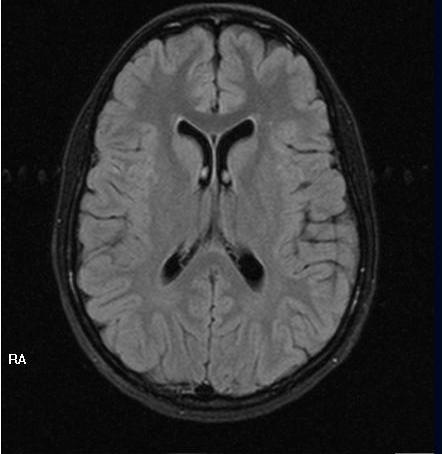
Label: notumor